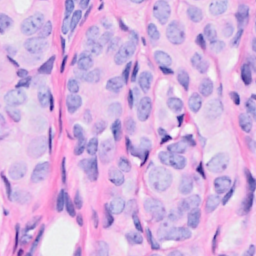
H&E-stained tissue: Breast